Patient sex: M
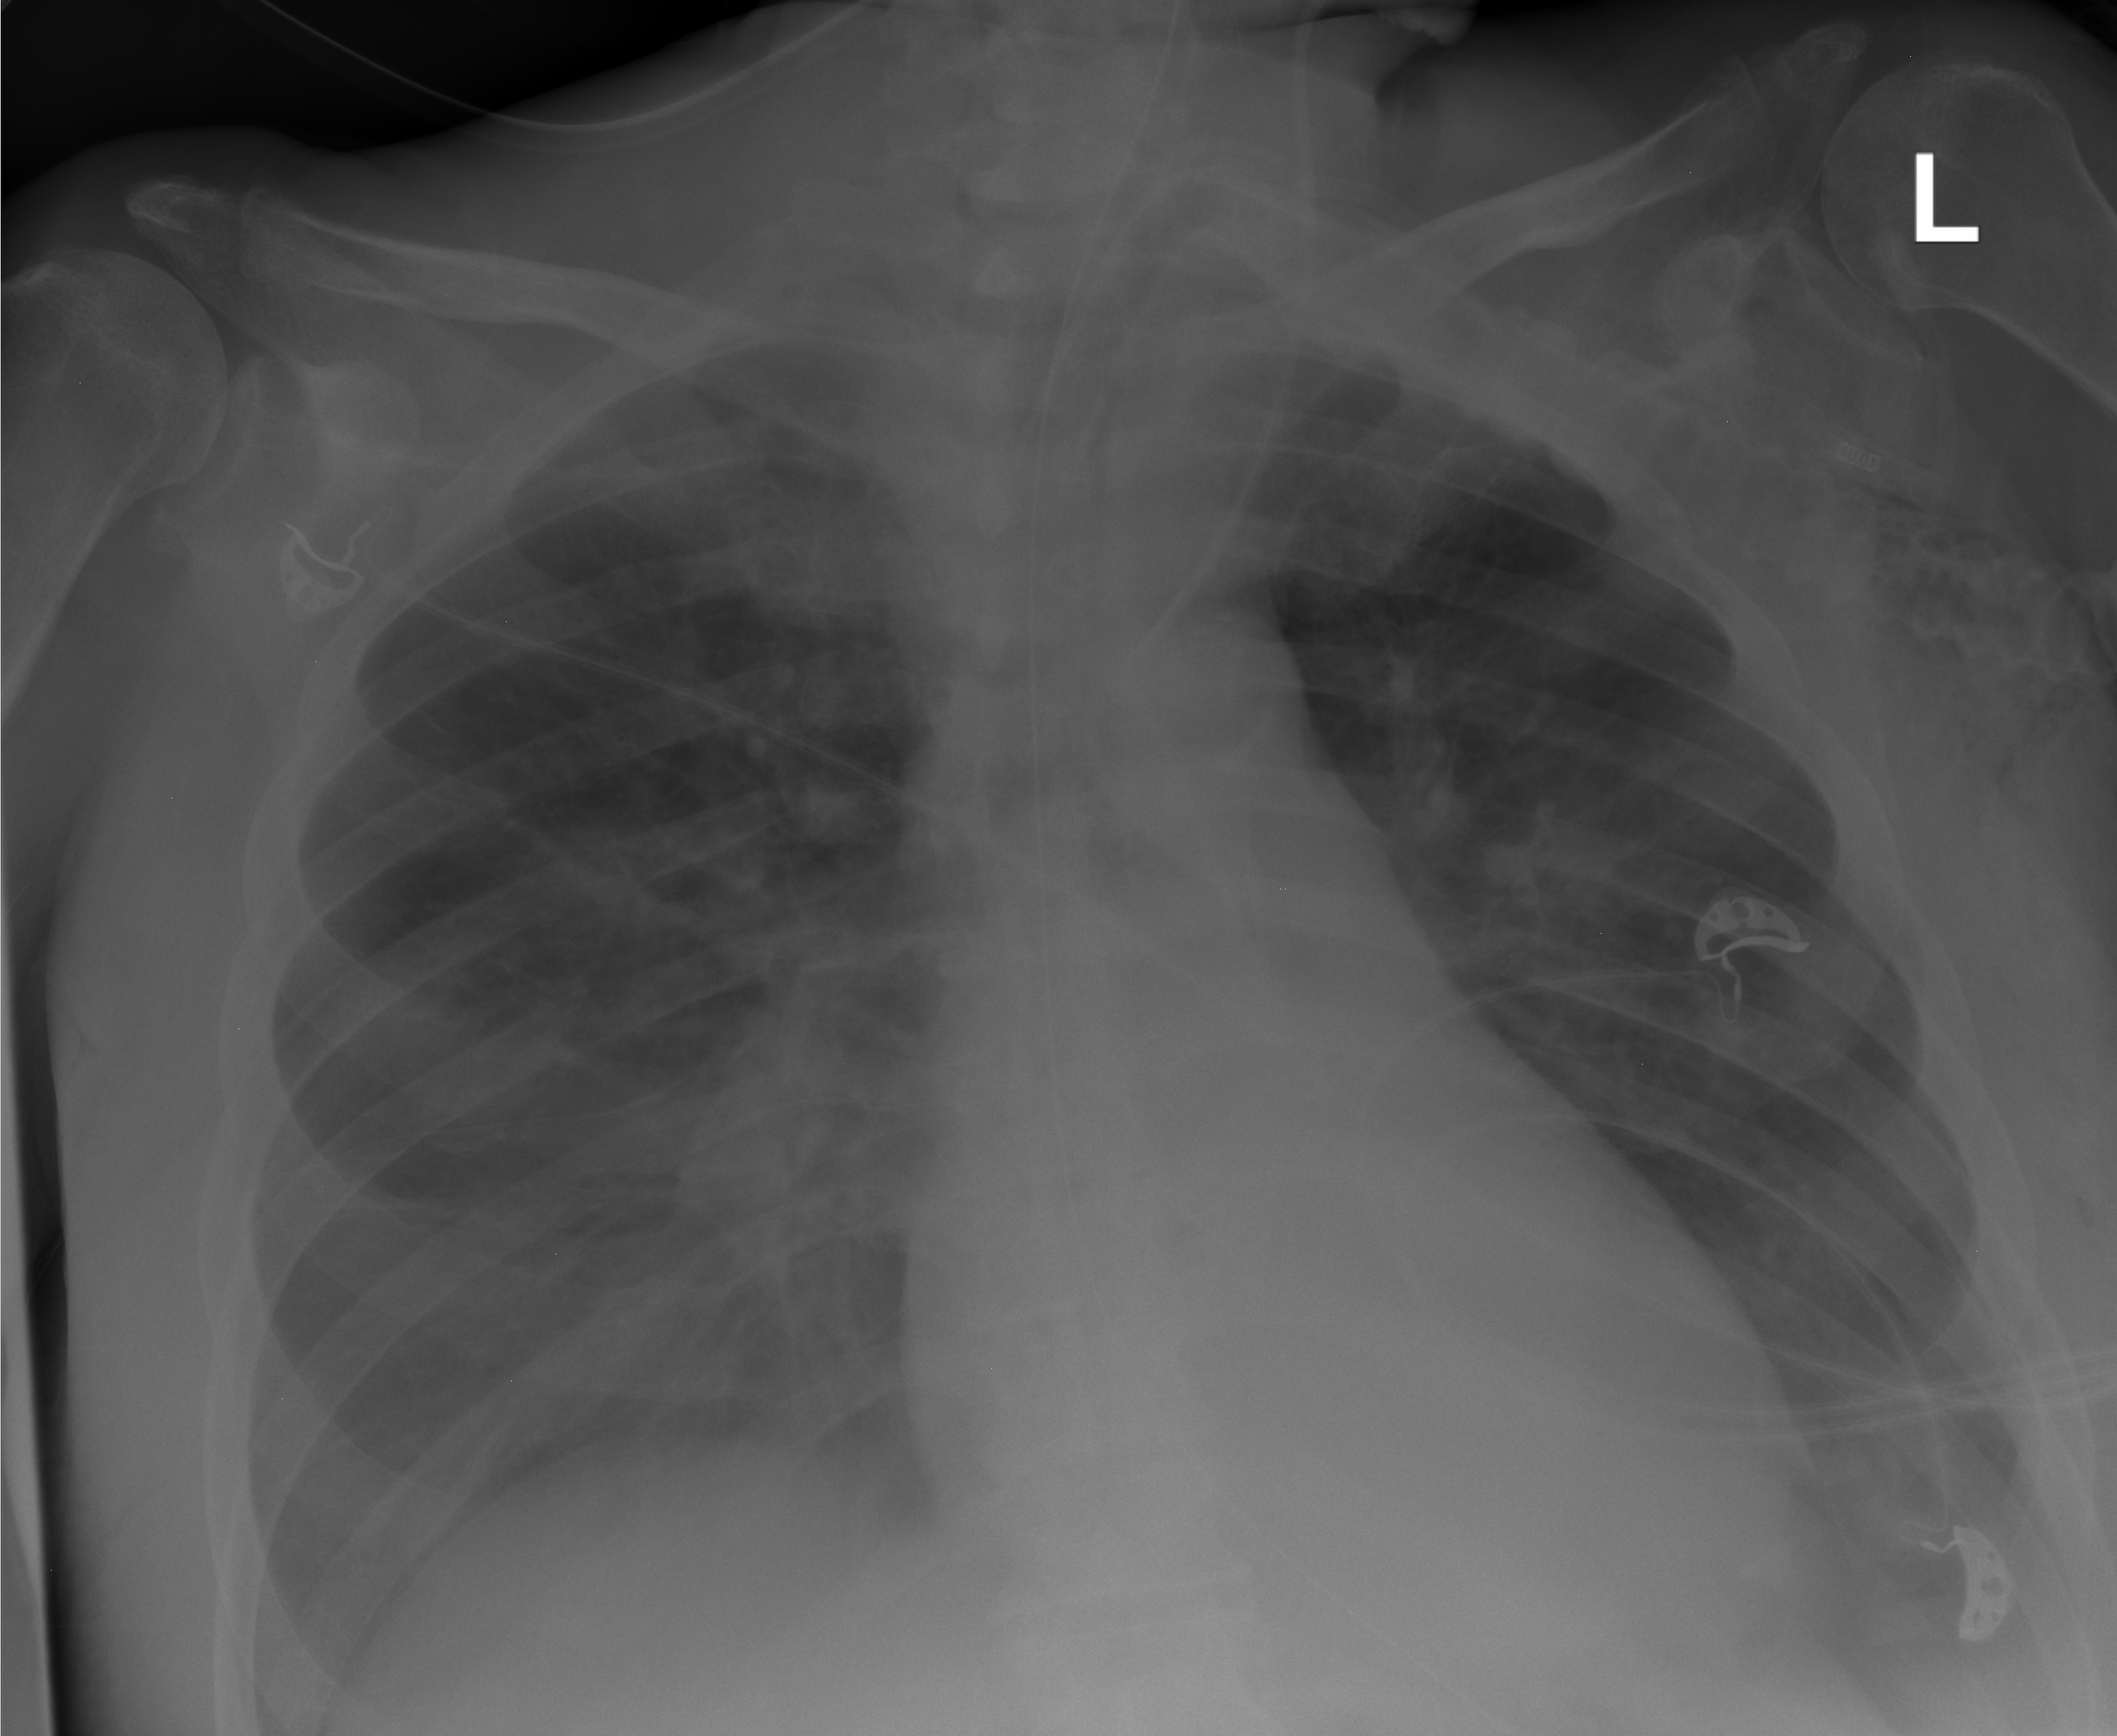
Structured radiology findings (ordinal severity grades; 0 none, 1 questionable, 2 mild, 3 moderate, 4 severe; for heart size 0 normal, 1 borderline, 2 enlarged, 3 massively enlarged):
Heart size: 0
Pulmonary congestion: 0
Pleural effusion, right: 2
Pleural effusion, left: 1
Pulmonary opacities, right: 1
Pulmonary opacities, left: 0
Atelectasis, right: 2
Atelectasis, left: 2